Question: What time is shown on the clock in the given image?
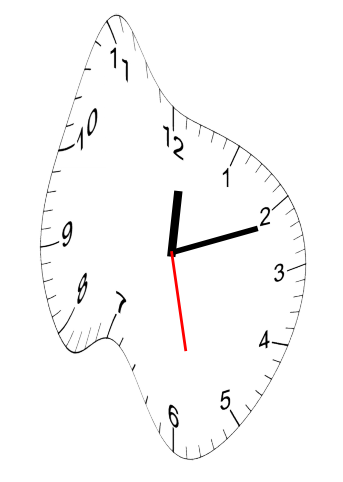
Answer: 12:11:28